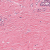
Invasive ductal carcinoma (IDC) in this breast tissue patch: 0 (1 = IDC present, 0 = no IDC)